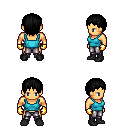
a pixel art fantasy rpg character, male body template, human, tanned skin, teal pirate shirt, metal pants, black plain hairstyle, gold gloves, black shoes, four views (front, back, left, right), 2x2 character sprite sheet, small pixel art, hard edges, no anti-aliasing